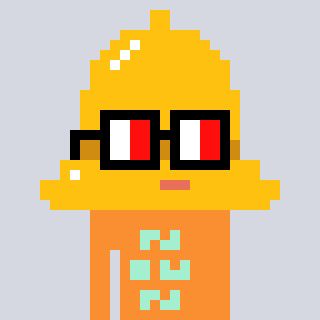
a pixel art character with square glasses with black frames and red eyes, a bell-shaped head and a orange-colored body on a cool background